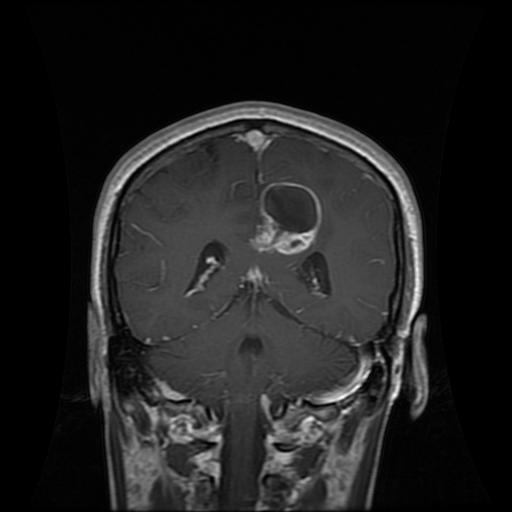
Label: glioma